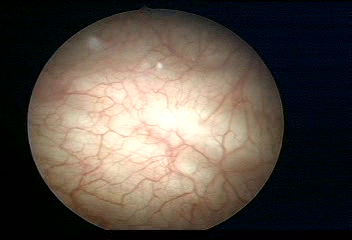
Modality: WLC
Class: Normal mucosa
Bladder cancer association: No